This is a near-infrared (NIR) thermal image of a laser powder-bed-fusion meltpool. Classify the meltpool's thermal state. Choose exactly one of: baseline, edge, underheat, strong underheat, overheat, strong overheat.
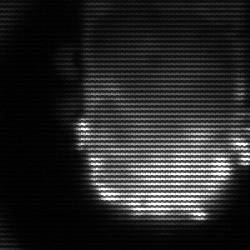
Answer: baseline